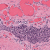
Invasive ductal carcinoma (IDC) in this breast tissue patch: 0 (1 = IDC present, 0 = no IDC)